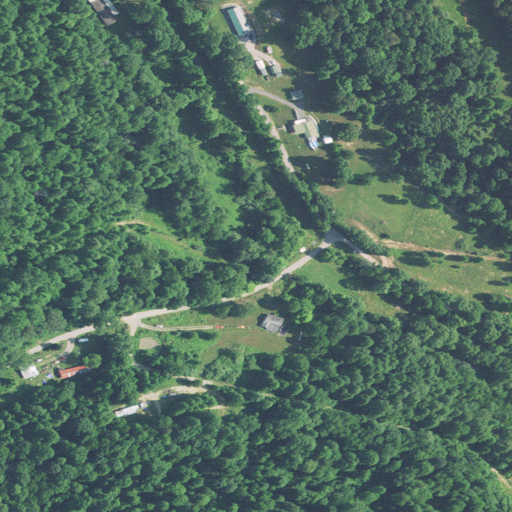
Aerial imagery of valley in West Virginia named Tunnel Hollow containing deciduous forest, open development, grassland, pasture, and low intensity development